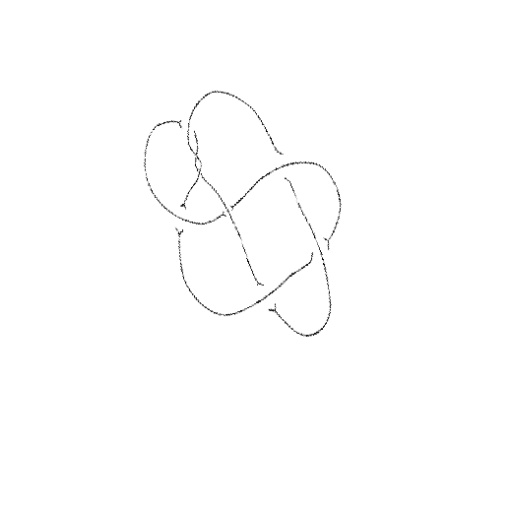
Crossing number: 8